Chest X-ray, PA view. Patient: 32 years old, sex M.
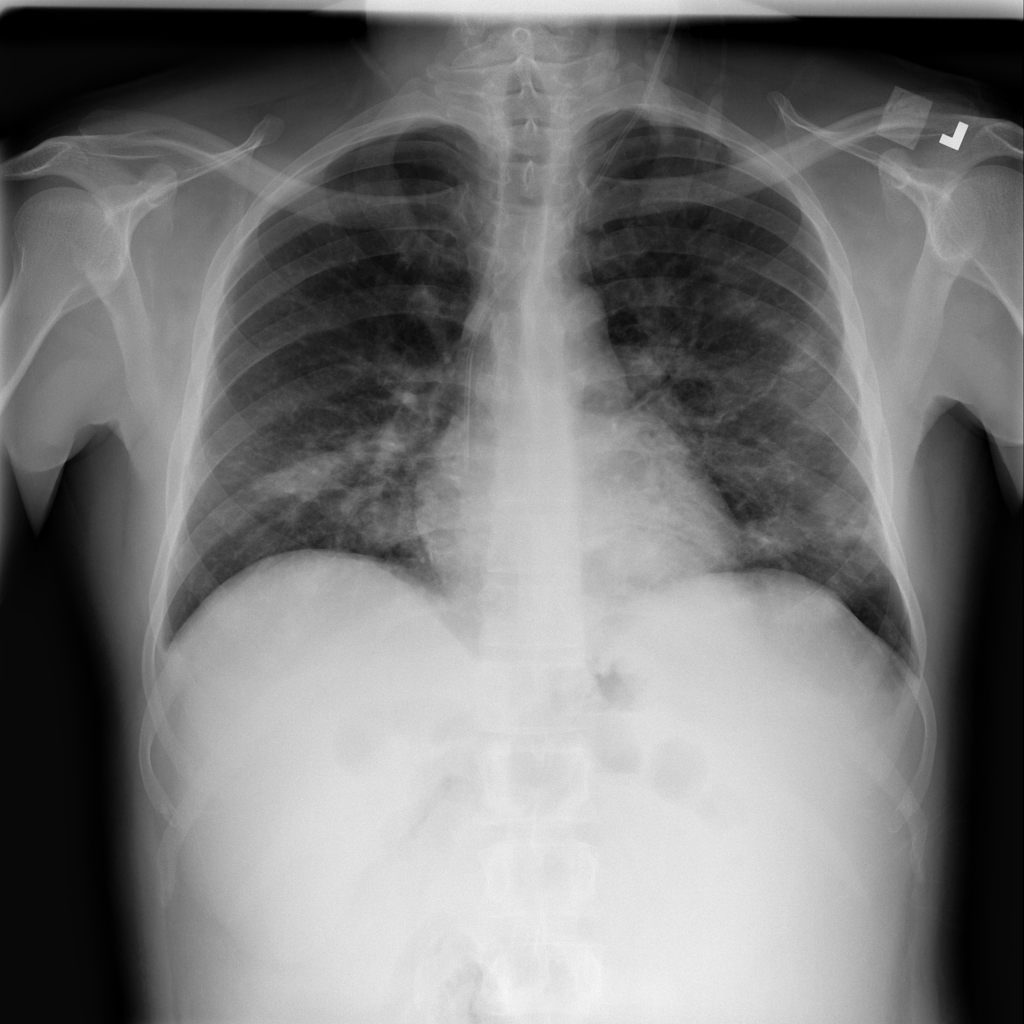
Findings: Nodule